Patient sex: M
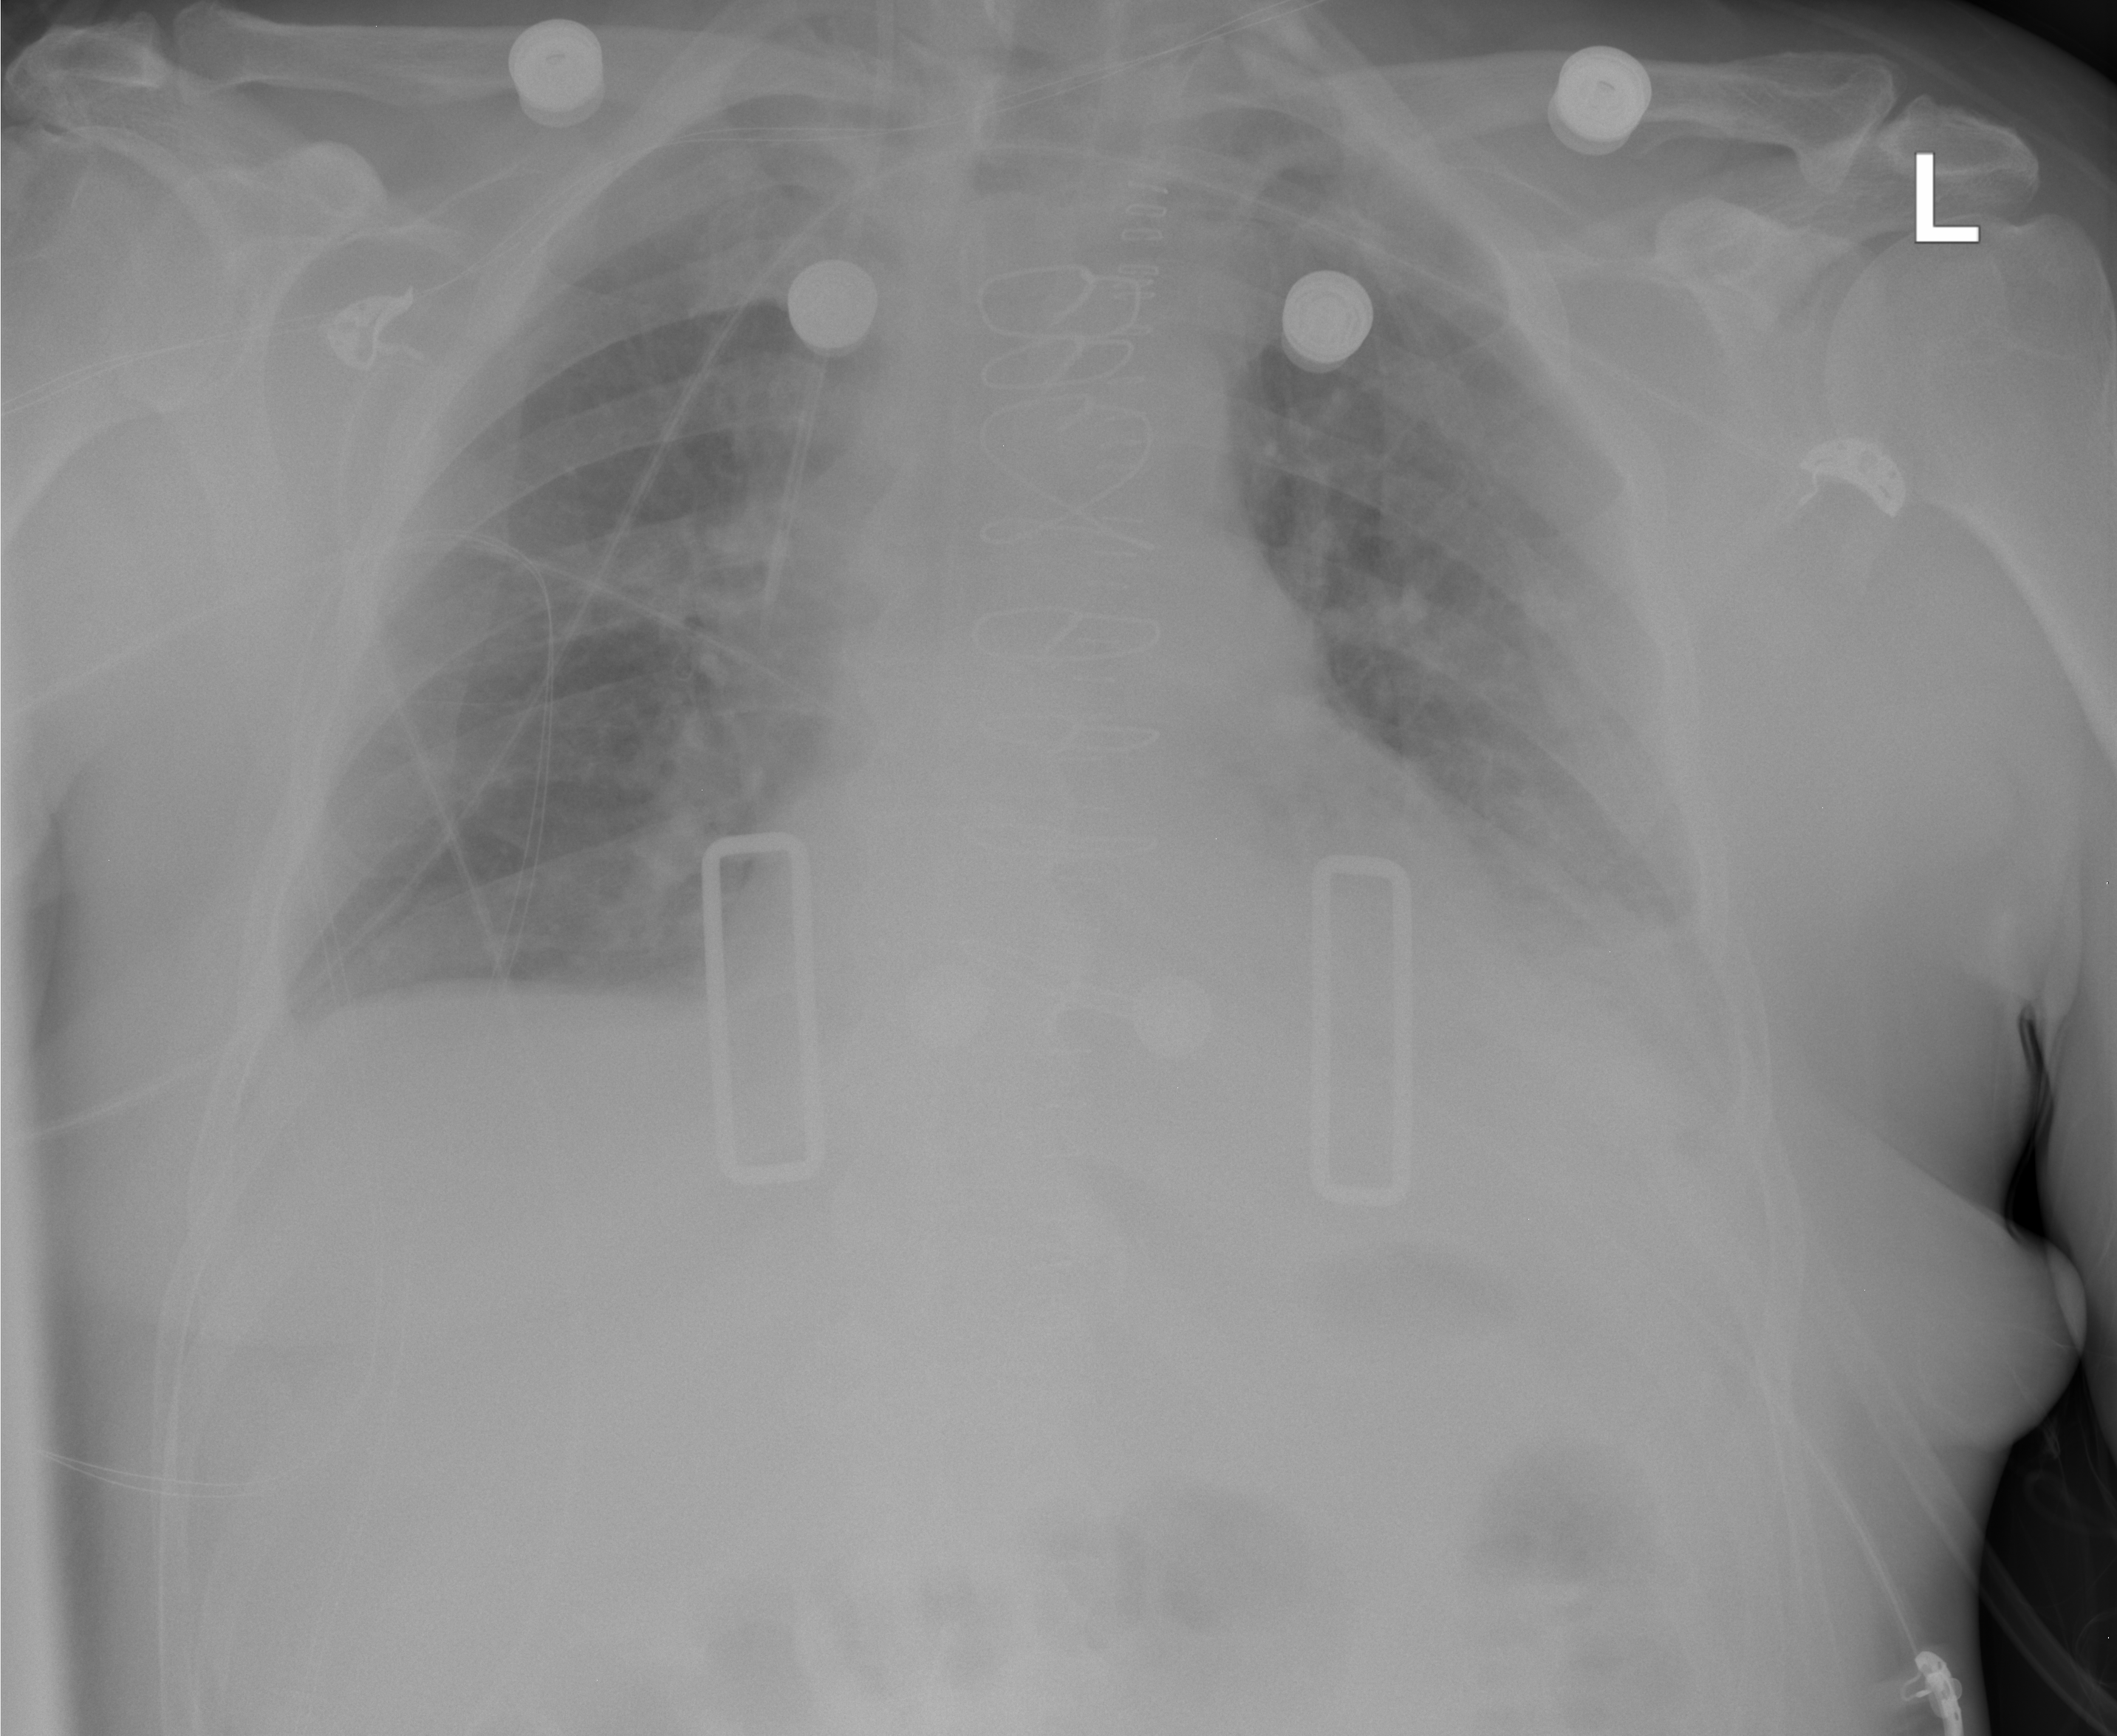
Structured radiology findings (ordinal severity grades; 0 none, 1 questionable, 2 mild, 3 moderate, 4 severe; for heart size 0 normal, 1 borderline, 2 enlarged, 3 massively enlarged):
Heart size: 0
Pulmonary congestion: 0
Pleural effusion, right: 0
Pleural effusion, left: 2
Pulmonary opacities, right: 0
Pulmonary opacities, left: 0
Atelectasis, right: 0
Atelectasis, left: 1